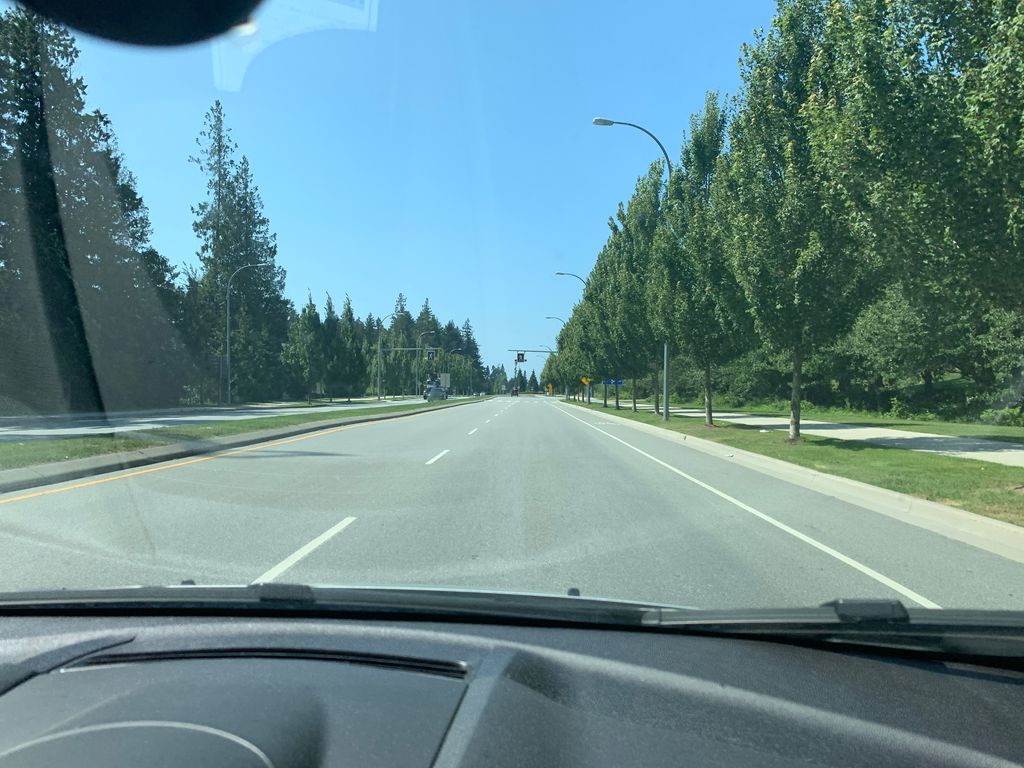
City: vancouver